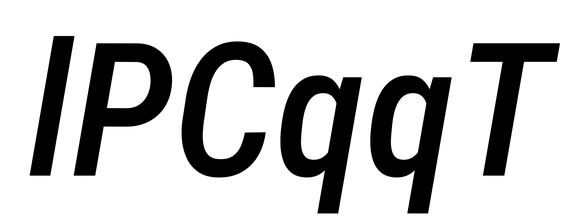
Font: Roboto-Italic_Condensed_Medium_Italic